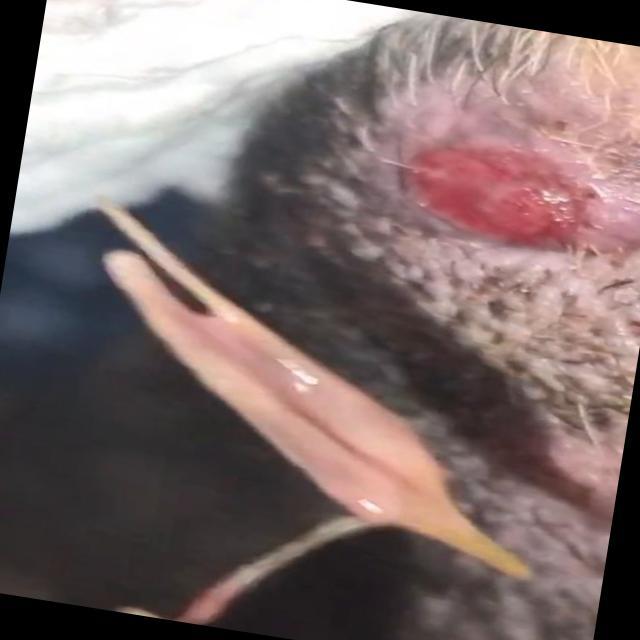
Canine dermatitis — inflammation of the skin presenting with erythema, pruritus, papules, and excoriation. May be allergic, contact, or atopic in origin.